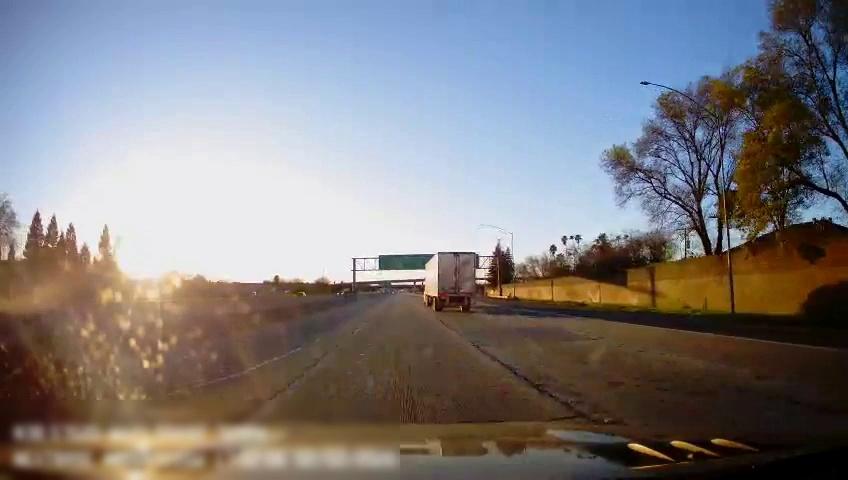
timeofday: Day
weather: Sunny
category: Drivable Space
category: Vehicles | Truck
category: Vehicles | SUV
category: Lanes | Alternate Lane
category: Lanes | Current Lane
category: Lanes | Alternate Lane
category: Traffic | Signs
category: Traffic | Signs